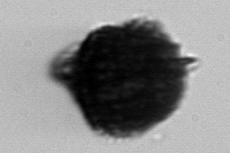
Label: Gonyaulax